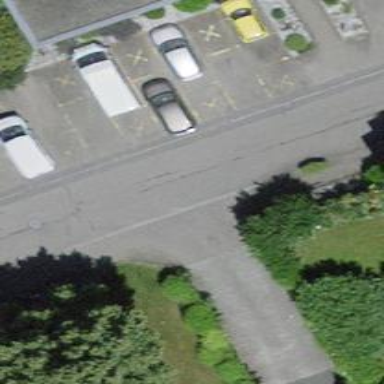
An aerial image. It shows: Unclassified road with asphalt surface.